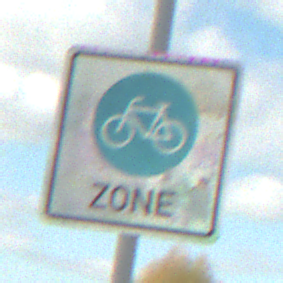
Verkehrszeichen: BeginnFahrradzone
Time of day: MorningAfternoon
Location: Outdoor (RoadRail)
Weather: PartlyCloudy
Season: NotSpecified
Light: Natural